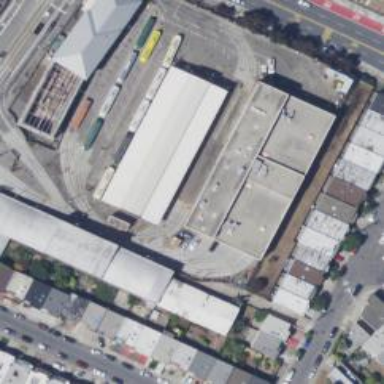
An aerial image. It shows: Light rail tunnel with electrified contact line passing through building passage in service yard.